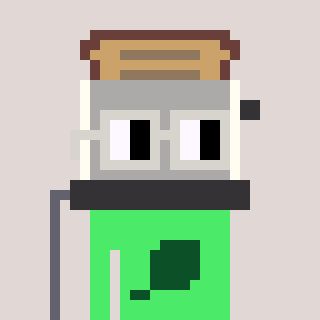
a pixel art character with square light gray glasses, a toaster-shaped head and a teal-colored body on a warm background